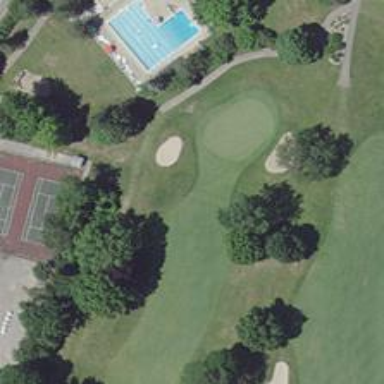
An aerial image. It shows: Golf hole.